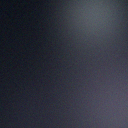
Screen state: off